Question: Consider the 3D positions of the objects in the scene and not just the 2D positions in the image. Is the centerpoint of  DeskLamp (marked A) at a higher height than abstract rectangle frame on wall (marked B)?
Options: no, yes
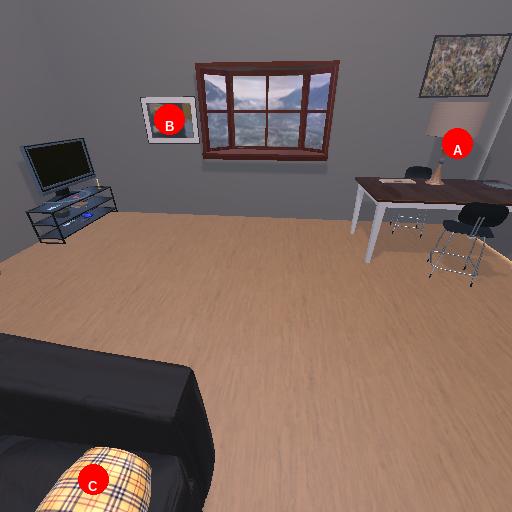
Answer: no